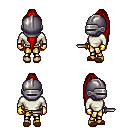
a pixel art fantasy rpg character, female body template, human, tanned skin, white long-sleeve shirt, gold greaves, red extra-long topknot hairstyle, metal helm, gold gloves, brown slippers, dagger, four views (front, back, left, right), 2x2 character sprite sheet, small pixel art, hard edges, no anti-aliasing